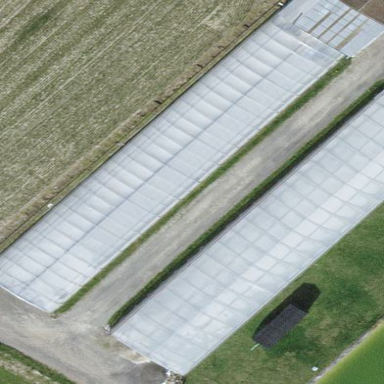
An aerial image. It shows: Greenhouse.